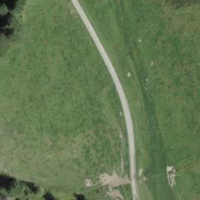
EUNIS habitat code: 23
Species observed at this site:
Lysandra bellargus
Achillea millefolium
Caltha palustris